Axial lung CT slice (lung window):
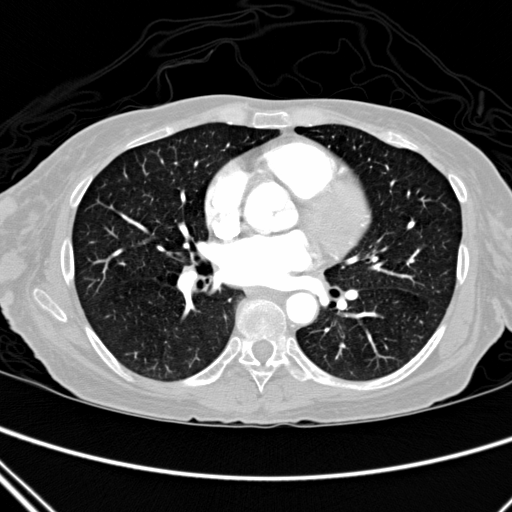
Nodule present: no